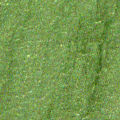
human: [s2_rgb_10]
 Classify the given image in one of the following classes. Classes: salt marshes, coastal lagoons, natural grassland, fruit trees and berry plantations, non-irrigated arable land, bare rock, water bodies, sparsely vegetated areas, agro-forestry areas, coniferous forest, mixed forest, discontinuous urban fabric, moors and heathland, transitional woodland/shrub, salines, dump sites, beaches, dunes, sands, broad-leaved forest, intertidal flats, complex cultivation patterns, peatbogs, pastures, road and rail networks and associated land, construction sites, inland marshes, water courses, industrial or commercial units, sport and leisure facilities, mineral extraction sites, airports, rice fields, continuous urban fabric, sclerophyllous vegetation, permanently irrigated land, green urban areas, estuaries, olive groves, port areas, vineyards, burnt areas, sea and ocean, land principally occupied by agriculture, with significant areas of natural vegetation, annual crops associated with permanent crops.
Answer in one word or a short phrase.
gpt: sea and ocean